Chest X-ray:
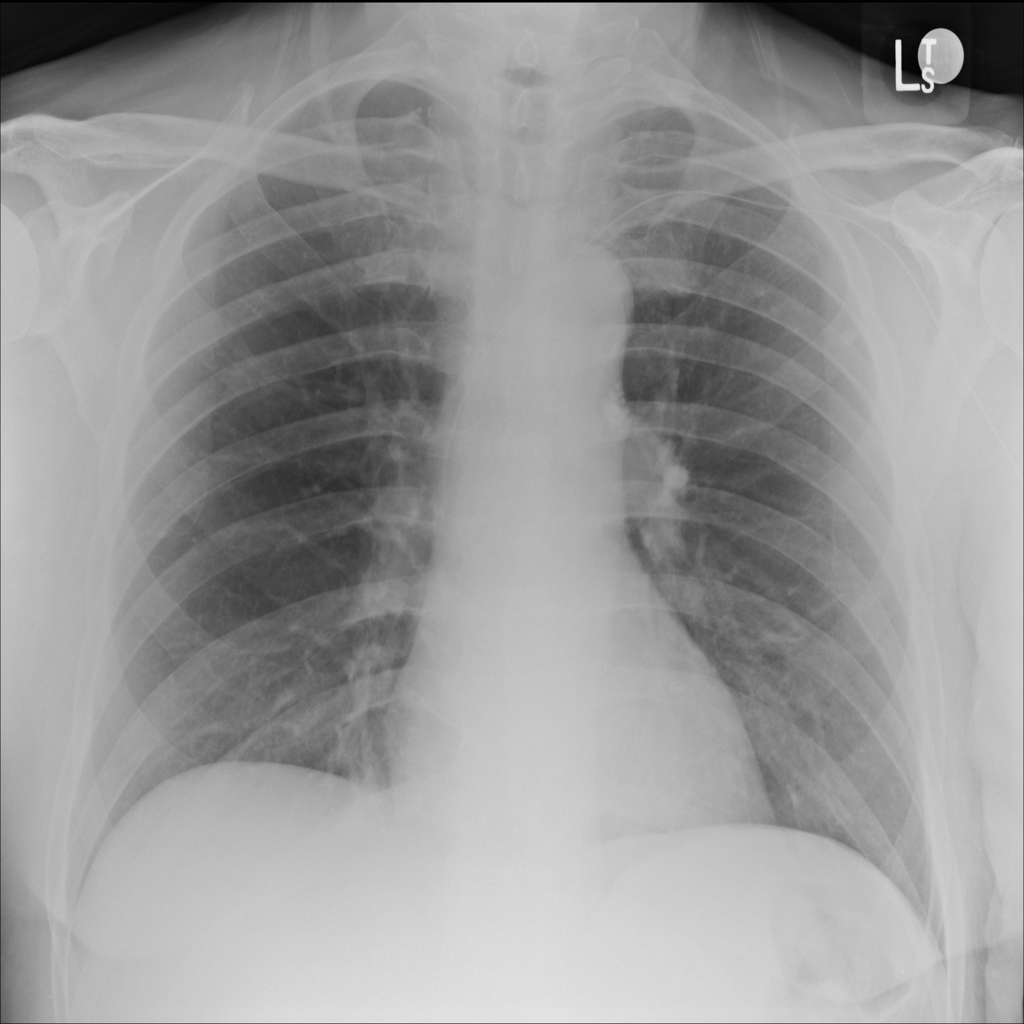
Findings: Calcification
No abnormal finding: no